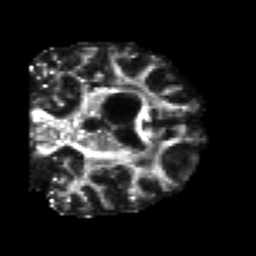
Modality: FA
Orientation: coronal
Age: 67
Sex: female
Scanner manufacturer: siemens
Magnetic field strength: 3 T
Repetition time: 7.3 s
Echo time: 0.087 s